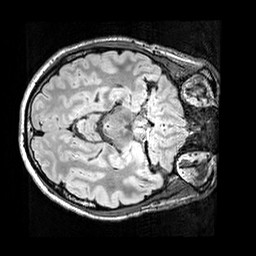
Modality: FLAIR
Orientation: axial
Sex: male
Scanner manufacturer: siemens
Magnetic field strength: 3 T
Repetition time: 5 s
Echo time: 0.395 s